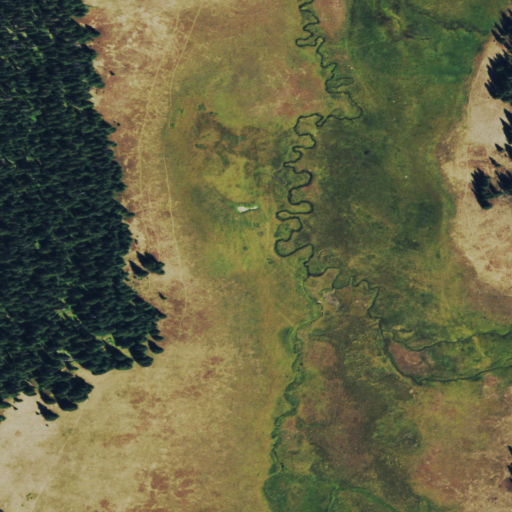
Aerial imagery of plain(s) in Colorado named Picket Pin Park containing herbaceous wetlands, shrub, evergreen forest, woody wetlands, and grassland